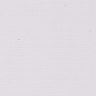
Metastatic tissue present: no